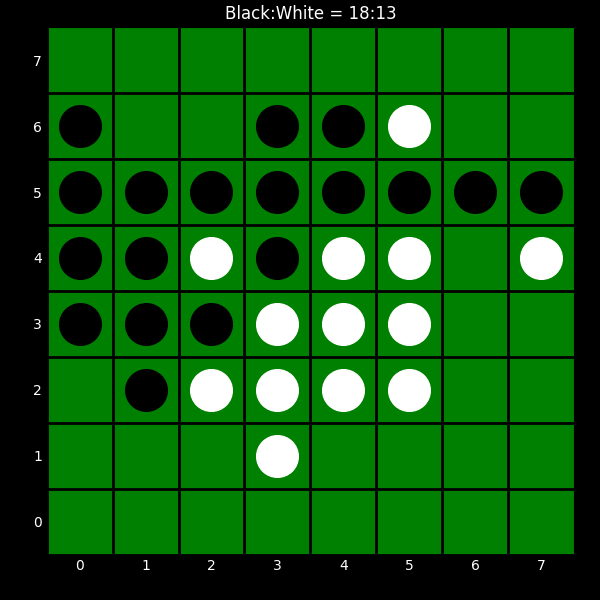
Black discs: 18
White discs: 13